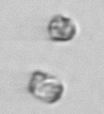
Label: Thalassiosira_sp_aff_mala